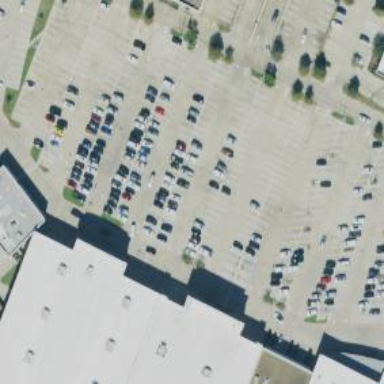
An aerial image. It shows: Parking space is available.